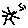
Label: sun